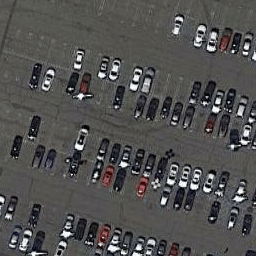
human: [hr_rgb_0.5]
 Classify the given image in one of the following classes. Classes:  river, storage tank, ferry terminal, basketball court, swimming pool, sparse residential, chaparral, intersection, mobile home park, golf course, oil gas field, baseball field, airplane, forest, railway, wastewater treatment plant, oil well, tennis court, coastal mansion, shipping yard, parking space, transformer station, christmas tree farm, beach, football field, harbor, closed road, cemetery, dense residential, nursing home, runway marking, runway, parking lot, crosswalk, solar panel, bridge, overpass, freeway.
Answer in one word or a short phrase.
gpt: parking lot